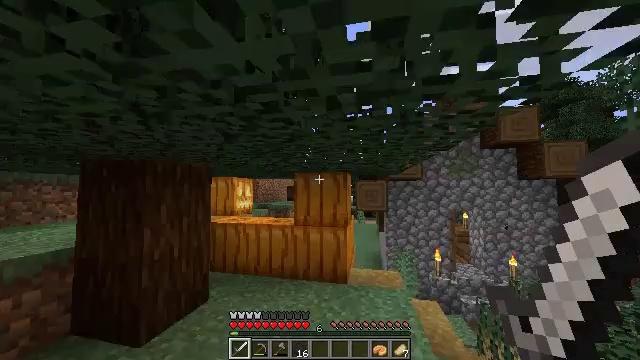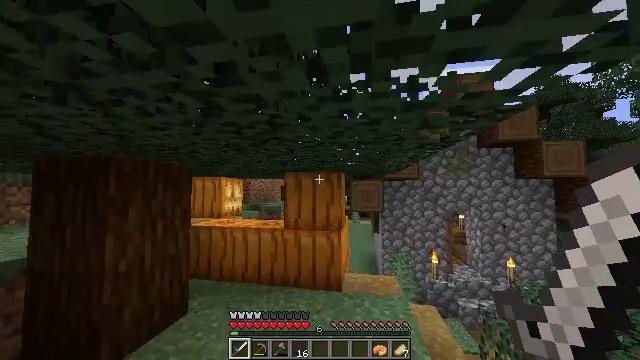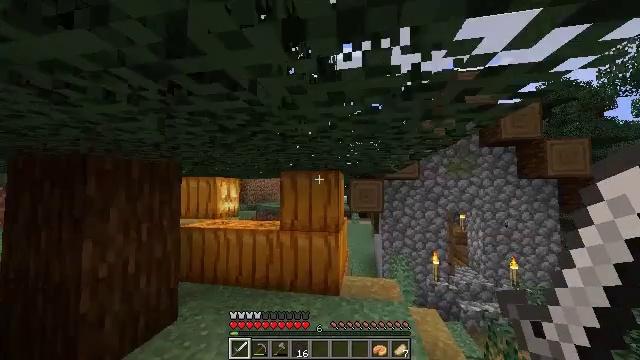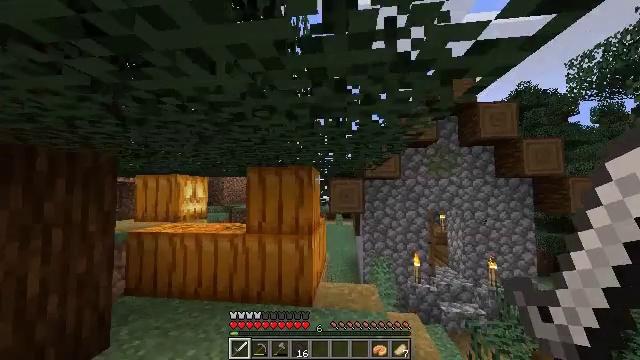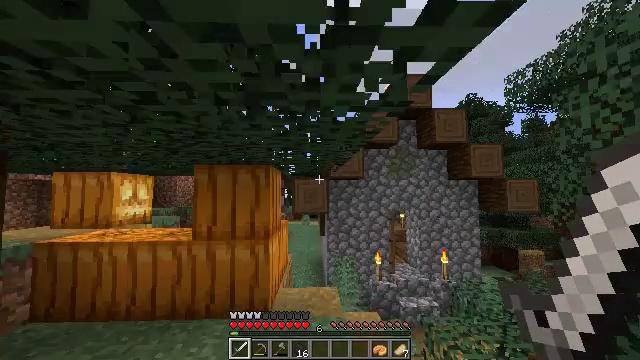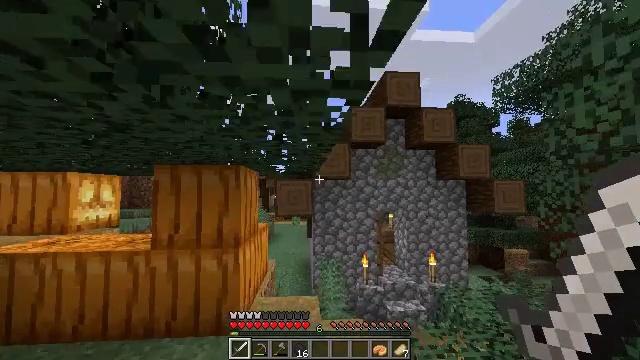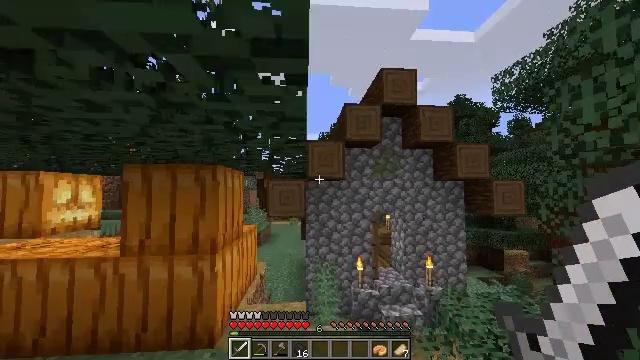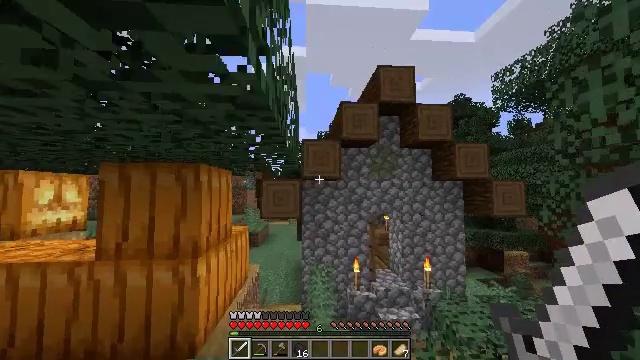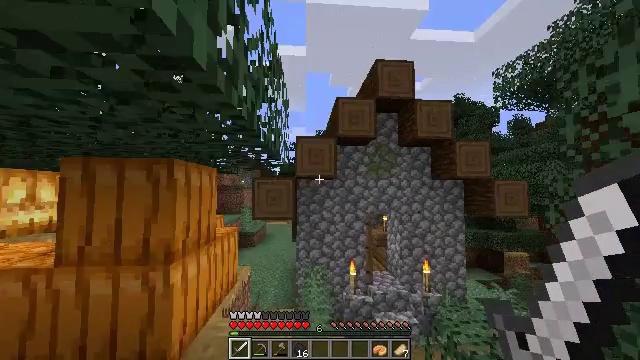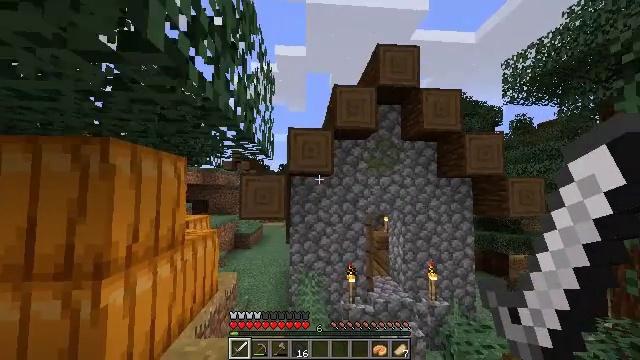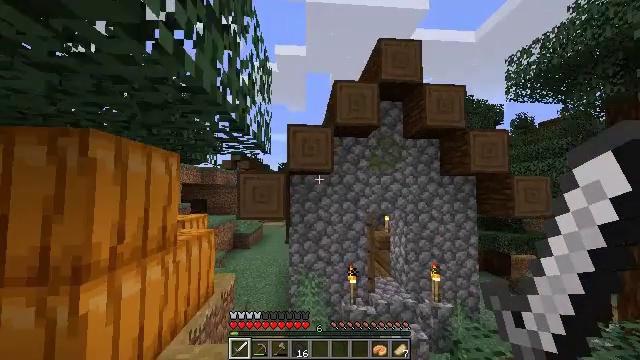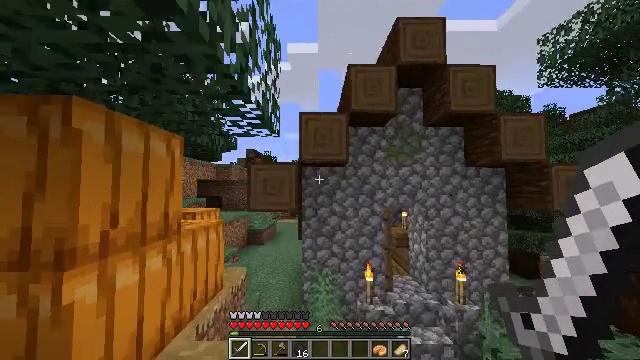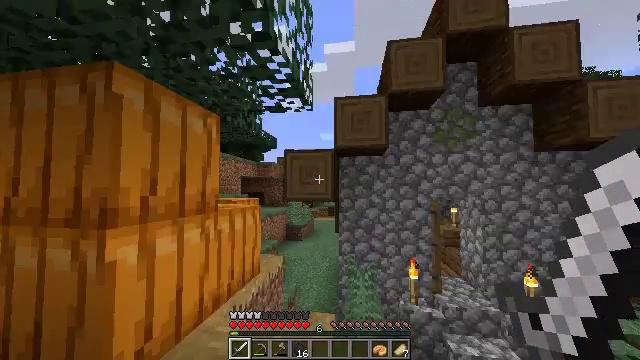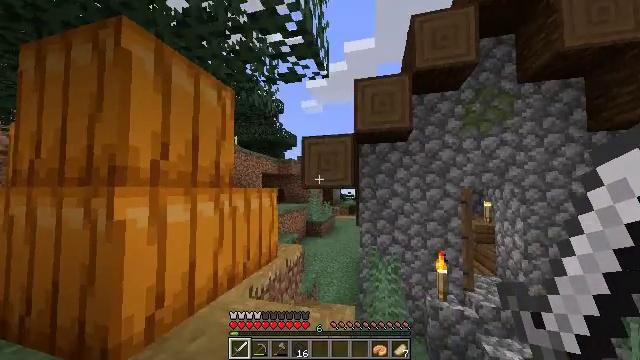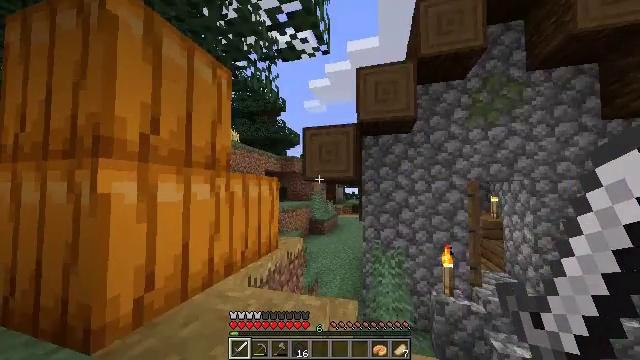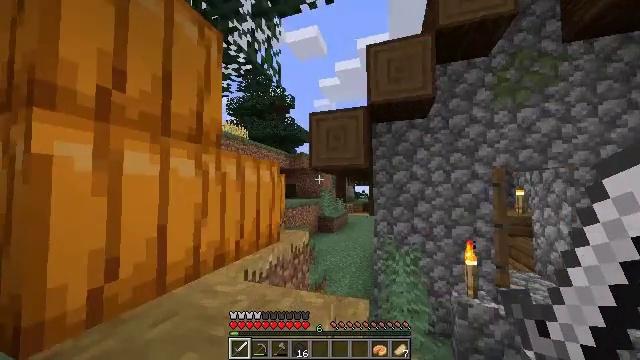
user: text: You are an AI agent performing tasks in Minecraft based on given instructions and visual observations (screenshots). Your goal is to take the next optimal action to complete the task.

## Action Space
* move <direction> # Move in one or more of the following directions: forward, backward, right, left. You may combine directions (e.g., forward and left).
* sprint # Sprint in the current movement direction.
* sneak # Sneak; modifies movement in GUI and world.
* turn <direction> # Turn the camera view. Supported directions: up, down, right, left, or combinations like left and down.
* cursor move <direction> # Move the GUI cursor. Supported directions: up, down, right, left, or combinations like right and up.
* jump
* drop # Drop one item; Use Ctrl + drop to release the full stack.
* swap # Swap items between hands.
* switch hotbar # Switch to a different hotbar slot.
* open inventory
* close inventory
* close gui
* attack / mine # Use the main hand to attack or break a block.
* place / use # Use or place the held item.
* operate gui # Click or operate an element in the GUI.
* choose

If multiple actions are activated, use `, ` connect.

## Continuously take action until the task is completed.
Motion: motion action
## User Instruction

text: Punch the spruce leaves to get saplings.
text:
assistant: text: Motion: move forward and move right, sprint, turn right, jump
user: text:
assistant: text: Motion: move forward and move right, sprint
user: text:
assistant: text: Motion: move forward and move right, sprint, turn right
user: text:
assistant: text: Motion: move forward and move right, sprint, turn right
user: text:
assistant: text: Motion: move forward and move right, sprint, turn right
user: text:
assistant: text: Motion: move forward and move right, sprint
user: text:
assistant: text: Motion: move forward, sprint
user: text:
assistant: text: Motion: move forward, sprint
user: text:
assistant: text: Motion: move forward, sprint
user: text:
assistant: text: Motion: move forward, sprint
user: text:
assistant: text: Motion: move forward, sprint, turn left
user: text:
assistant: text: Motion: move forward, sprint, turn left
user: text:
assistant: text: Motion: move forward, sprint, turn left
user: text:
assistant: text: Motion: move forward, sprint
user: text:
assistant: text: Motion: move forward, sprint, turn left
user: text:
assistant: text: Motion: move forward, sprint, turn left
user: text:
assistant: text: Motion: move forward, sprint, turn left, jump
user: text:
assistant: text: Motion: move forward, sprint, jump
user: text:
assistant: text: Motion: move forward, sprint, jump
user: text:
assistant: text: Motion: move forward, sprint, jump
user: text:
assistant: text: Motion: move forward, sprint, turn left, jump
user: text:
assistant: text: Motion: move forward, sprint, turn left, jump
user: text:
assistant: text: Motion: move forward, sprint, jump
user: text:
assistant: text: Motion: move forward, sprint, jump
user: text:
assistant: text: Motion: move forward, sprint, jump
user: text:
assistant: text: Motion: move forward, sprint, turn left, jump
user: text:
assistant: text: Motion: move forward, sprint, turn left
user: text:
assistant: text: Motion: move forward, sprint, turn left
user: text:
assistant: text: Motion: move forward, sprint
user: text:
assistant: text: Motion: move forward, sprint, jump